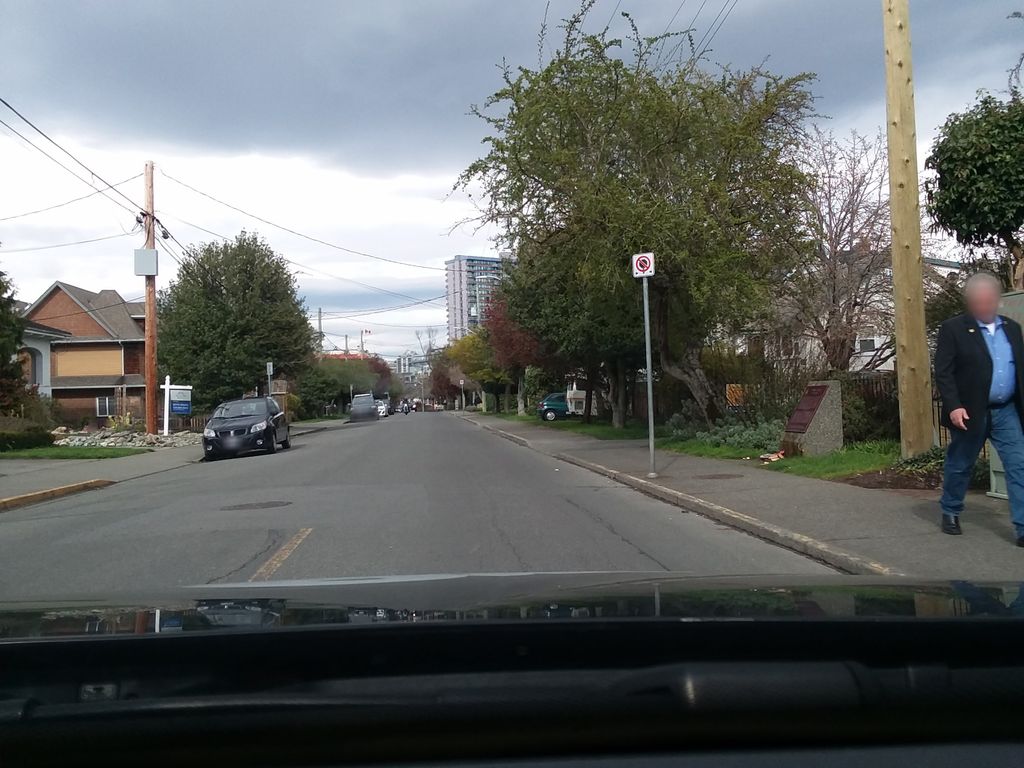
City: victoria